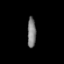
Tissue: prostate
Cell type: T cells
Senescence score: 0.6895
Nuclear area (px): 249
Mean DAPI intensity: 126.197